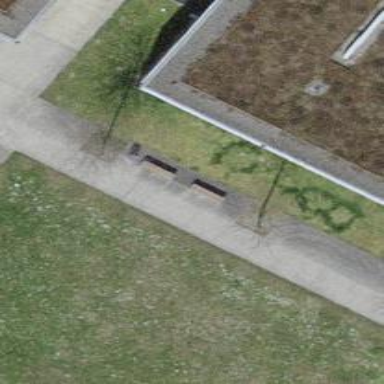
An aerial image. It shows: Bench.